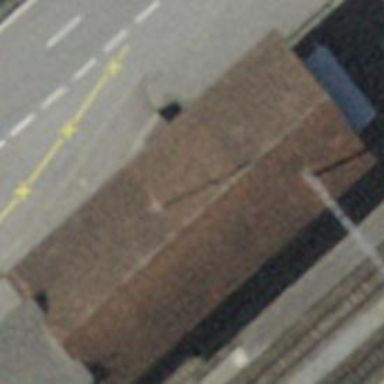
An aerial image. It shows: Building that serves as public transport station.